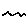
Label: zigzag